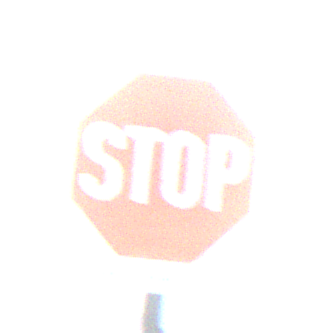
Verkehrszeichen: Stop
Zusatzzeichen unten: VerlaufVorfahrtsstrasse10
Umgebung: Outdoor, Special
Tageszeit: MorningAfternoon
Wetter: Clear
Licht: Natural
Jahreszeit: NotSpecified
Kontrast: HighContrast